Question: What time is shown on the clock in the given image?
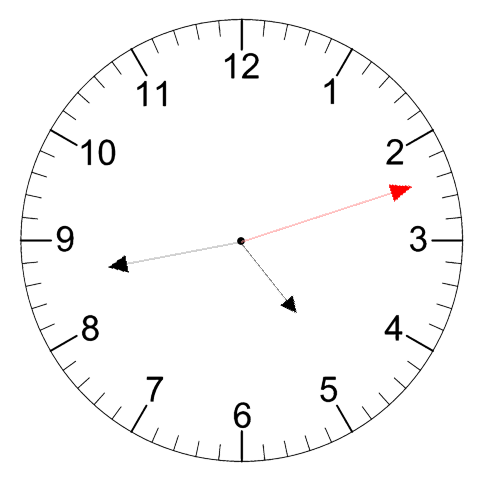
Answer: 04:43:12